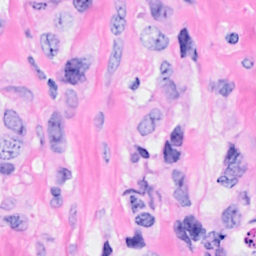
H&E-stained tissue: Breast